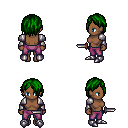
a pixel art fantasy rpg character, female body template, human, dark skin, steel arm armor, magenta pants, green bangs hairstyle, metal boots, dagger, four views (front, back, left, right), 2x2 character sprite sheet, small pixel art, hard edges, no anti-aliasing